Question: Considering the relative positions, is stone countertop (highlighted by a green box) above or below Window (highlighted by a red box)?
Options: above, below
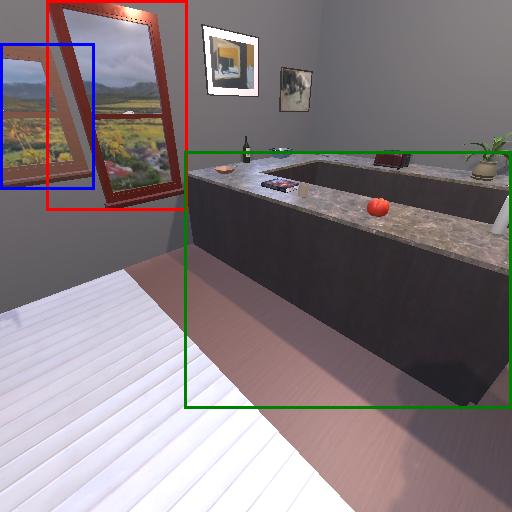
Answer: above